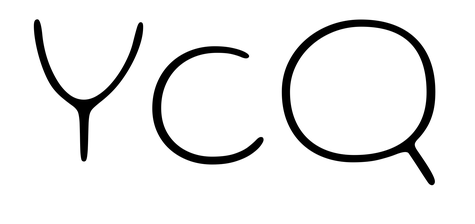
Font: Gluten_Thin